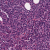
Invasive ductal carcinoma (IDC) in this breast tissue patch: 1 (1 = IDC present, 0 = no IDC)